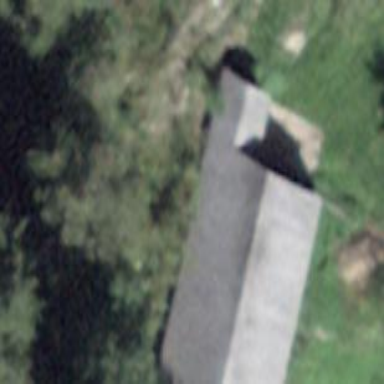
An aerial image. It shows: Farm auxiliary building.